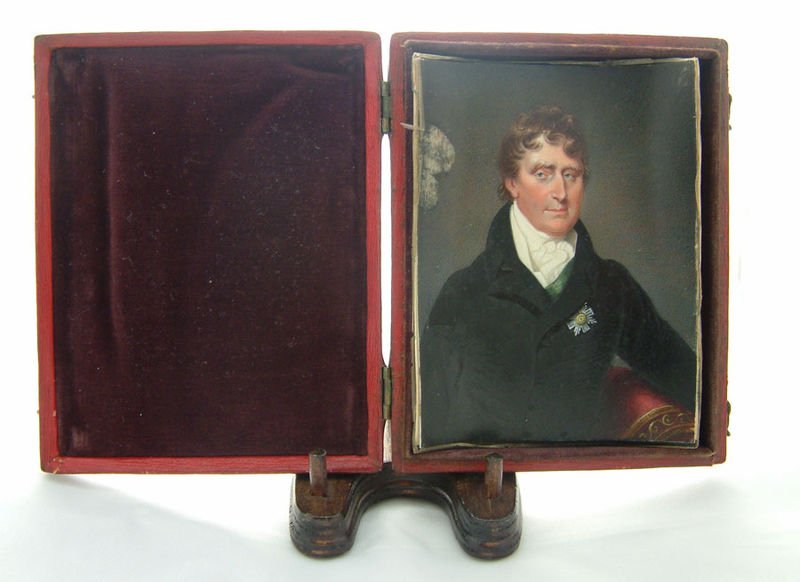
Titel: Portrait of a Man
Künstler: Emma Eleanora Kendrick
Standort: Amherst (Massachusetts, USA)
Institution: Mead Art Museum, Amherst College
Schlagwörter: blue, chair, oil, red, velvet, black, collar, hair, nose, old, painting, portrait, wood, flower, man, eyes, stand, suit, frame, color, coat, scarf, jacket, person, human, pose, antique, box, book, eyebrows, gentleman, medal, page, photograph, van gogh, wig, pages, curly, case, diptych, badge, turn, locket, memory, momento, calude monet